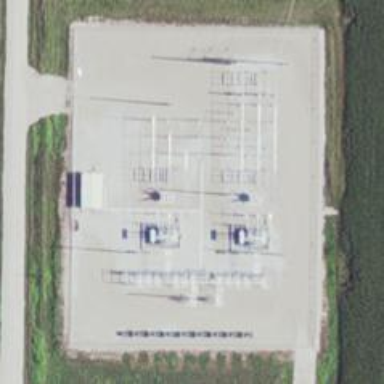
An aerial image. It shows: Switch for power supply.